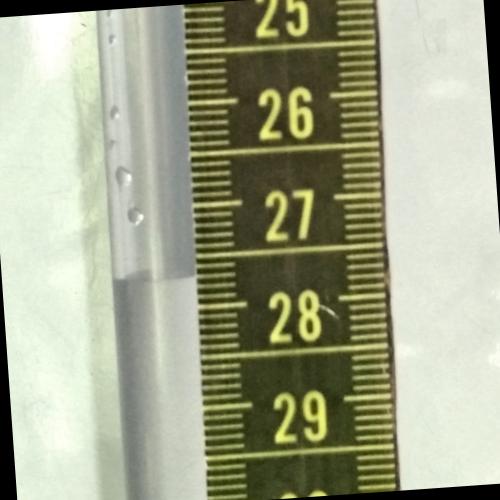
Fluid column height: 27.7 cm